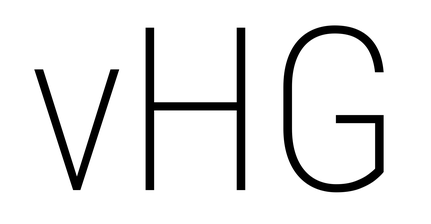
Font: Roboto_Condensed_ExtraLight